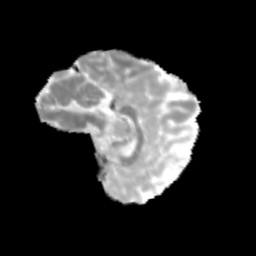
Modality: MD
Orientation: sagittal
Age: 10
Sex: female
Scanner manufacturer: siemens
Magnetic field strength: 3 T
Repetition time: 3.8 s
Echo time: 0.07 s